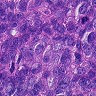
Metastatic tissue present: yes